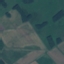
Land use / land cover: Pasture